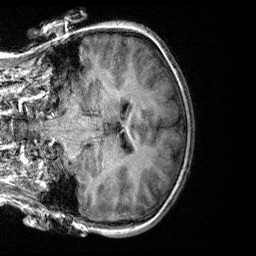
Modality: T1w
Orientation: coronal
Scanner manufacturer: siemens
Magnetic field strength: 3 T
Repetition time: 2.3 s
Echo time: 0.00226 s